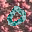
Label: 0